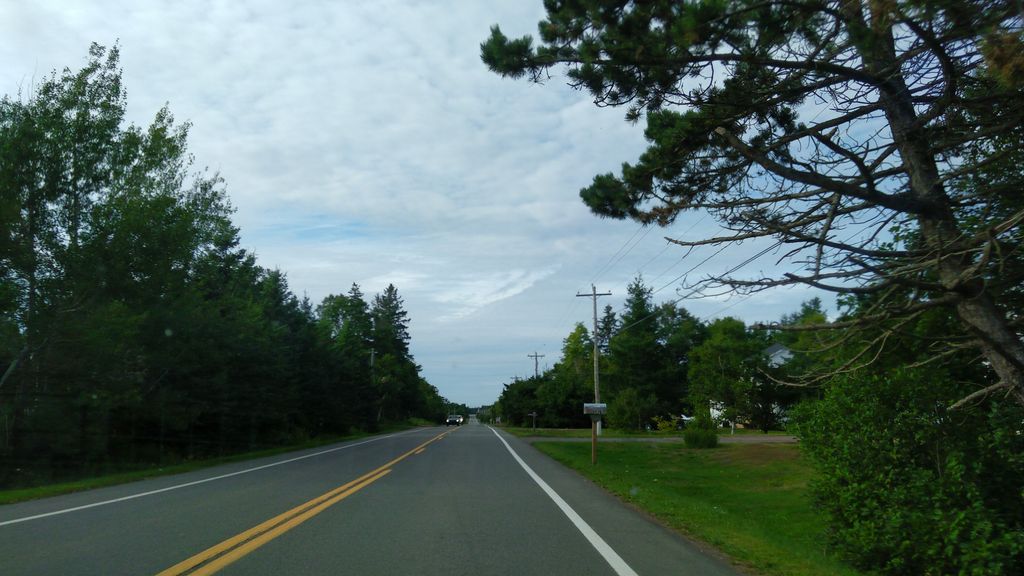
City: charlottetown